Interaction volume radius: 10 \u00c5
Interaction volume height: 10 \u00c5
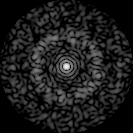
Disorder parameter: 0.8142